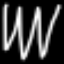
Label: fork